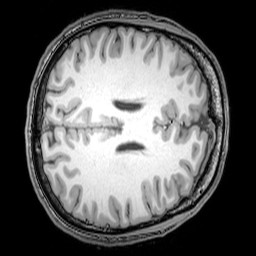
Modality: T1w
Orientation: axial
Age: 22
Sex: male
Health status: healthy
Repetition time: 0.081 s
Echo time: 0.037 s